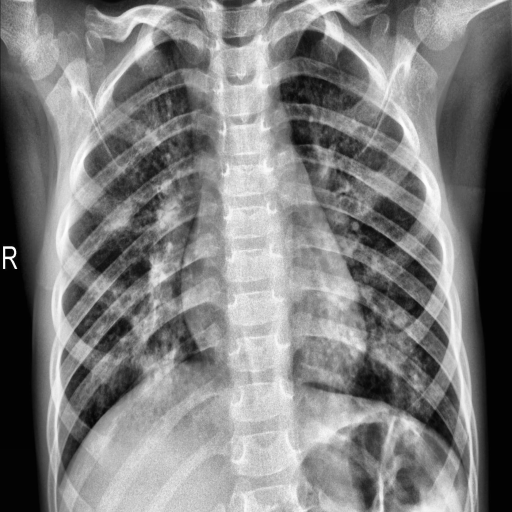
Finding: PNEUMONIA